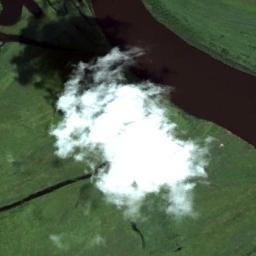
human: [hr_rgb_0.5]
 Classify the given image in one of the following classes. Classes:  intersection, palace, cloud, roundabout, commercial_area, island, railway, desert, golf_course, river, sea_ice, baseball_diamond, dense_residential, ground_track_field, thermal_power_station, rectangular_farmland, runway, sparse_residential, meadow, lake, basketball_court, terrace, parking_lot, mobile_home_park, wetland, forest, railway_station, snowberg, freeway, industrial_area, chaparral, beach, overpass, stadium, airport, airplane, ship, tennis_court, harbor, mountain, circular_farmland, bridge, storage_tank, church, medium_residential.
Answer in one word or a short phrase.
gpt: cloud